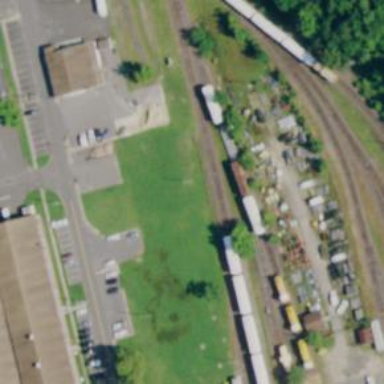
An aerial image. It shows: Railway spur service.